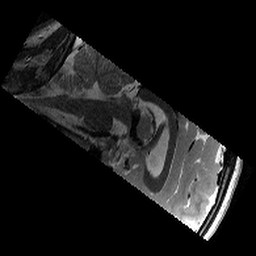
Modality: T2w
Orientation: sagittal
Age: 11
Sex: female
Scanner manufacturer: siemens
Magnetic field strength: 3 T
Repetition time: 9.23 s
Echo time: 0.067 s